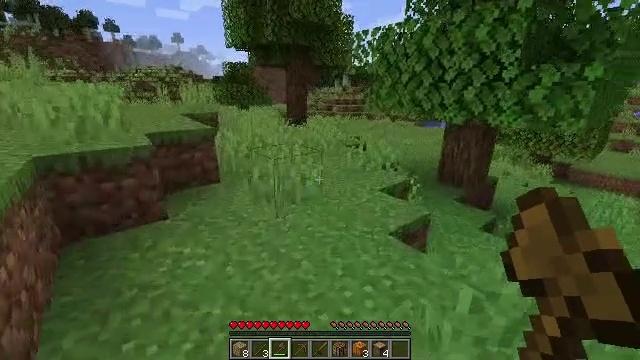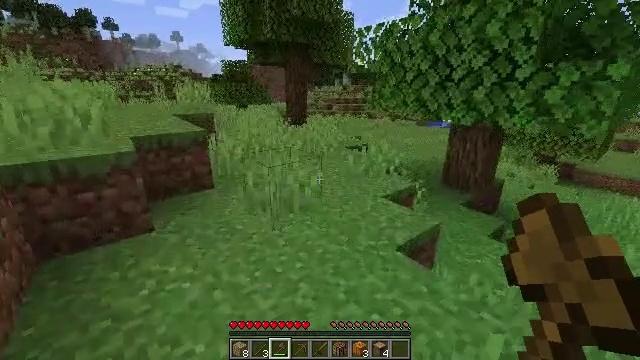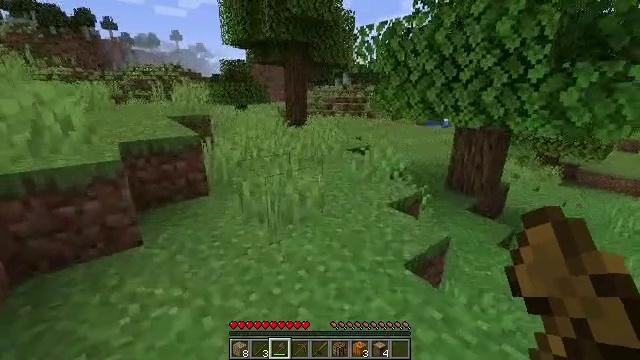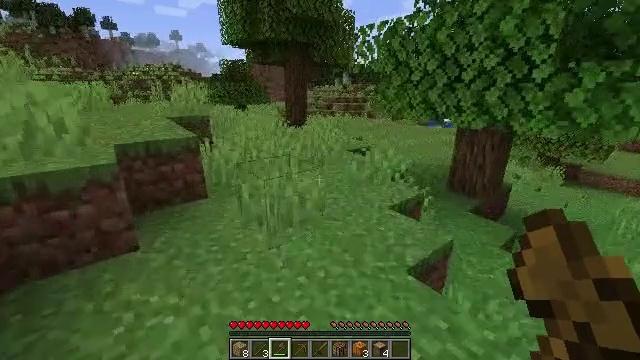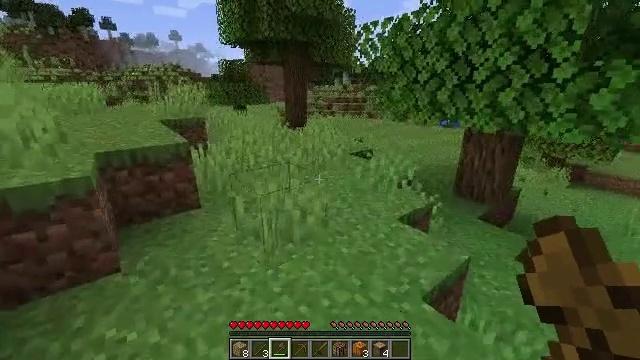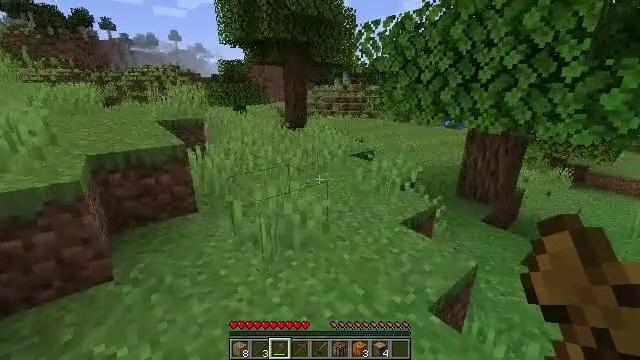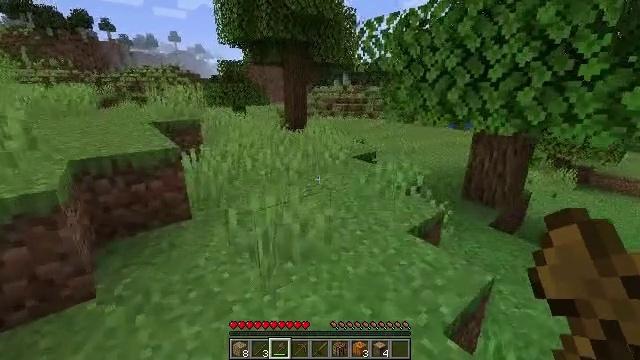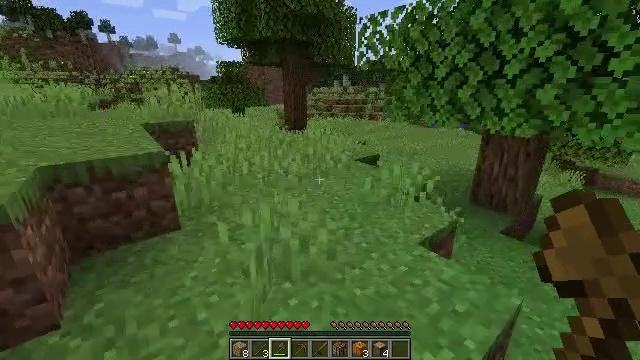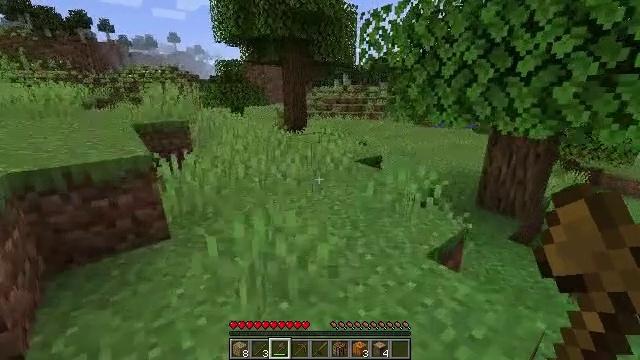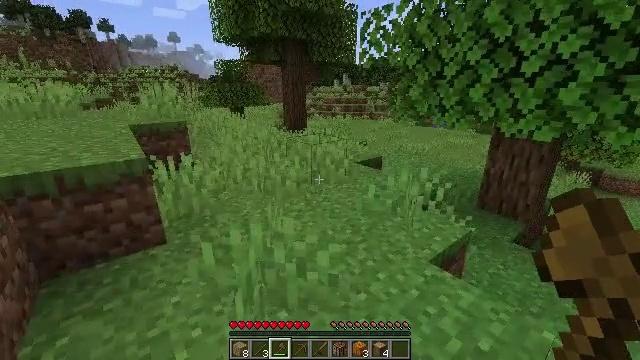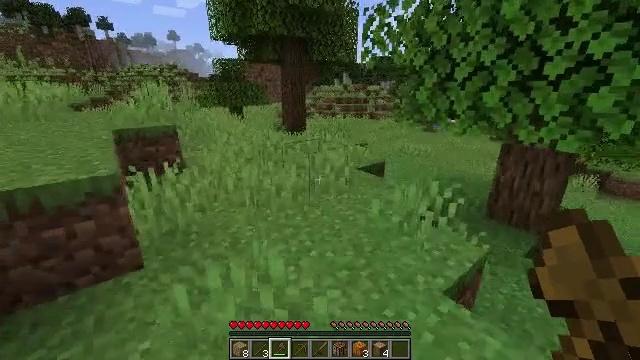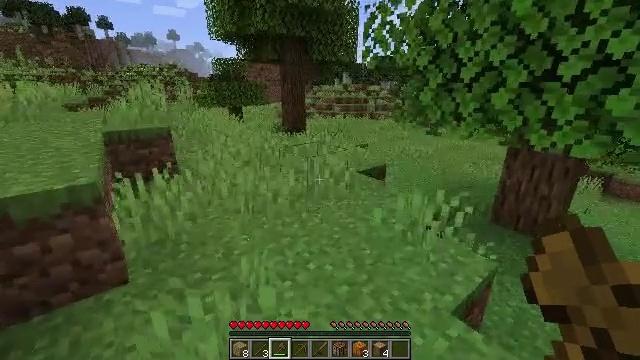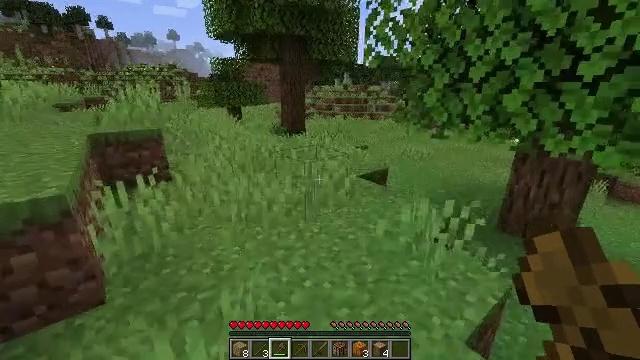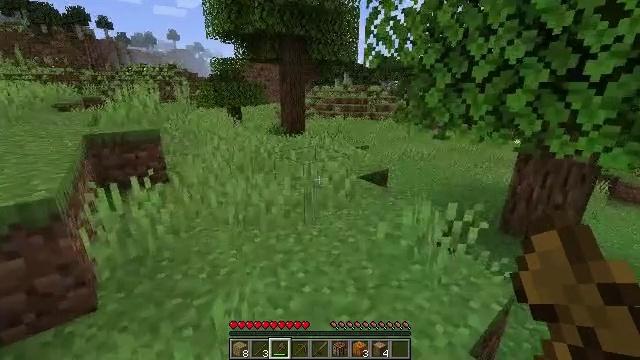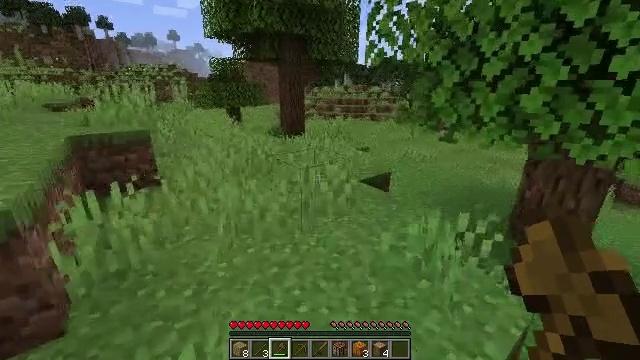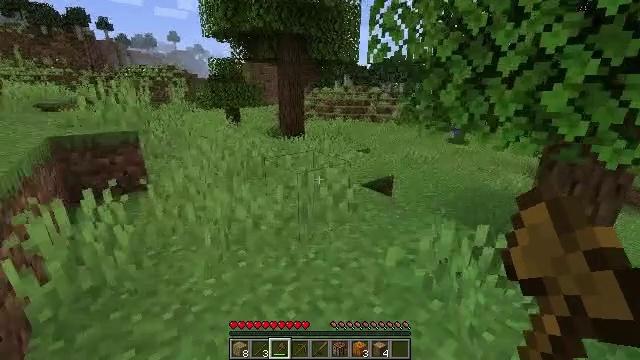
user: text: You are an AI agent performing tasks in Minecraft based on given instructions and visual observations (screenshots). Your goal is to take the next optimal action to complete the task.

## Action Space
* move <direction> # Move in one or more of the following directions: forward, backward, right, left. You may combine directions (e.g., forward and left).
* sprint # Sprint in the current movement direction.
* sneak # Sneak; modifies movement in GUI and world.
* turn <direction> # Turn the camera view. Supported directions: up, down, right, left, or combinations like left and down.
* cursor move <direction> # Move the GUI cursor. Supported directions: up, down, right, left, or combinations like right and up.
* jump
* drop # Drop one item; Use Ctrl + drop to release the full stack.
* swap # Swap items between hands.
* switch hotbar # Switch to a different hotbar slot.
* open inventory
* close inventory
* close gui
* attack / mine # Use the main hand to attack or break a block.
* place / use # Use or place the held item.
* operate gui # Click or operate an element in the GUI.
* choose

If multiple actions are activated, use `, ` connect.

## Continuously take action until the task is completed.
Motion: motion action
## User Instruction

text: Cut down the tree and harvest oak logs.
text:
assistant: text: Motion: move forward
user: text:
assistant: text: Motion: move forward
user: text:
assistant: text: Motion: move forward
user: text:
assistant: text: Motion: move forward
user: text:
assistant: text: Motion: move forward
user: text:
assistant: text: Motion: move forward
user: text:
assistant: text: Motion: move forward
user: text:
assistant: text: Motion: move forward
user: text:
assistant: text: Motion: move forward
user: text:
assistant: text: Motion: move forward
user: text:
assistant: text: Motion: move forward
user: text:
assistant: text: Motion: move forward
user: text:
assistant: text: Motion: move forward
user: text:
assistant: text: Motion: move forward
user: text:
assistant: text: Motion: move forward
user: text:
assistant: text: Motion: move forward
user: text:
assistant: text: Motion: move forward
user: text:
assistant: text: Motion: move forward
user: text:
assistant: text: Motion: move forward
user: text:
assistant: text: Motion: move forward
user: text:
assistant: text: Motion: move forward
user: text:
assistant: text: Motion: move forward
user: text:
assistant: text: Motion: move forward
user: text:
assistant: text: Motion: move forward
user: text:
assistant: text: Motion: move forward
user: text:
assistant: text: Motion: move forward
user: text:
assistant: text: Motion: move forward
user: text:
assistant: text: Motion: move forward
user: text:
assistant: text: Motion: move forward
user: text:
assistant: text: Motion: move forward